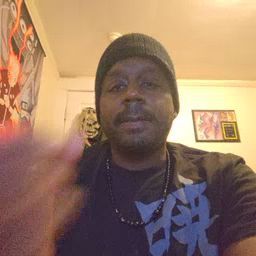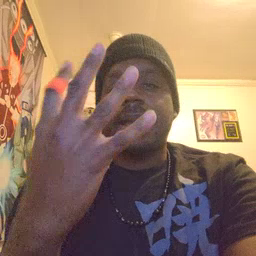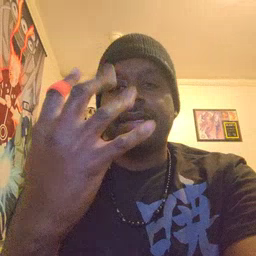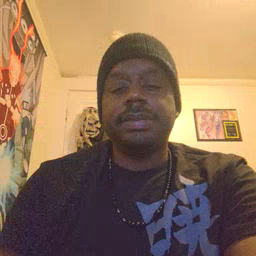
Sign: many